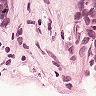
Metastatic tissue present: yes